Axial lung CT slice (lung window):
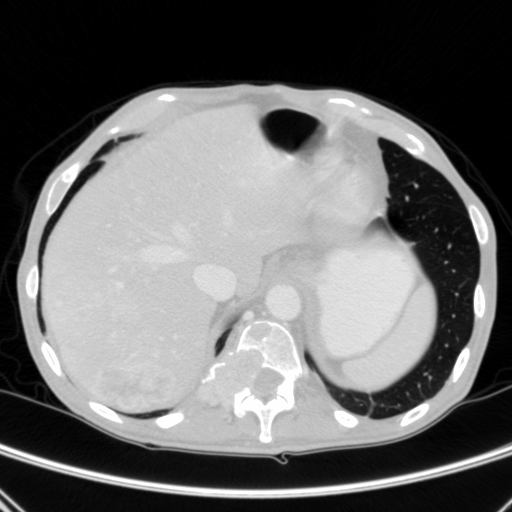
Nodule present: no